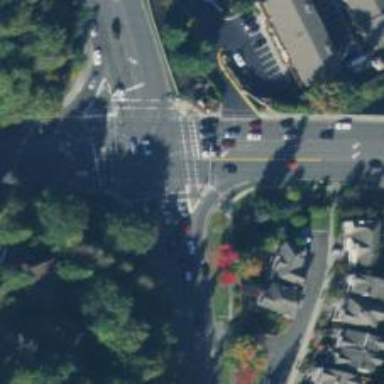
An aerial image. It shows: Traffic island located on footway.